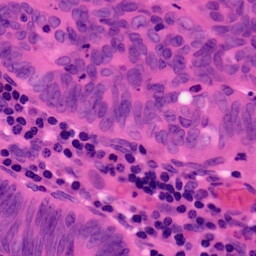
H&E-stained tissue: Colon